Field crop: tomato
Growth stage: 2
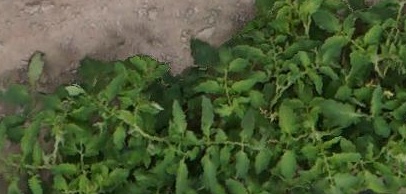
Species: tomato